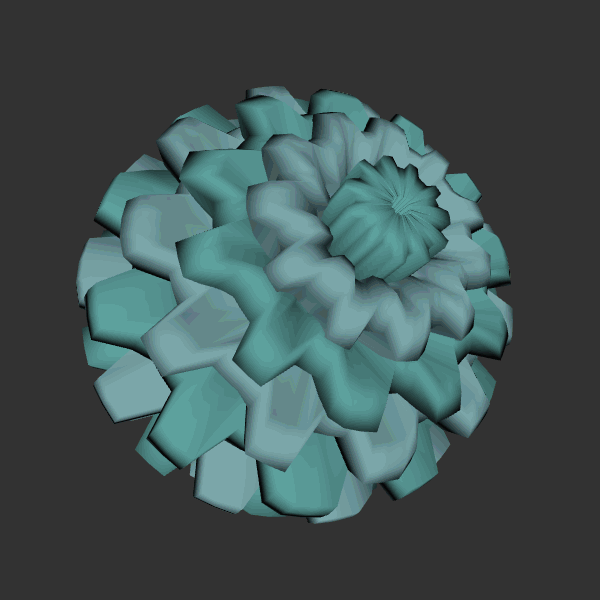
Background: dark